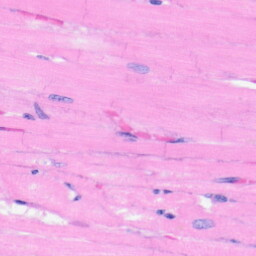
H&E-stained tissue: Heart